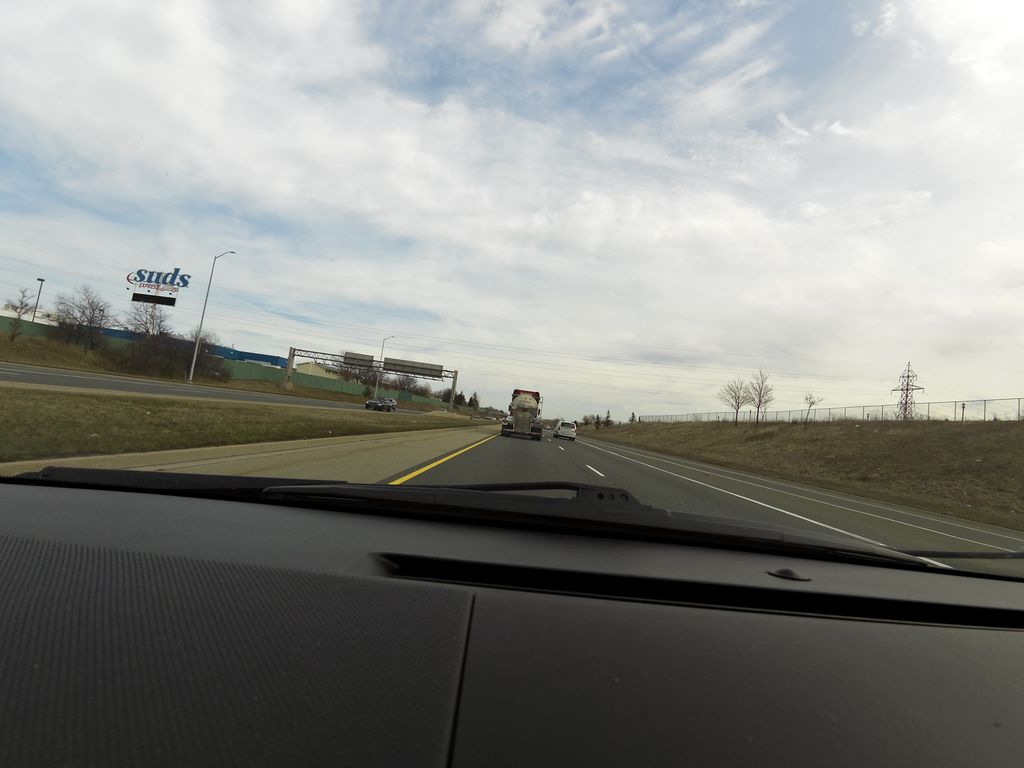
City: hamilton